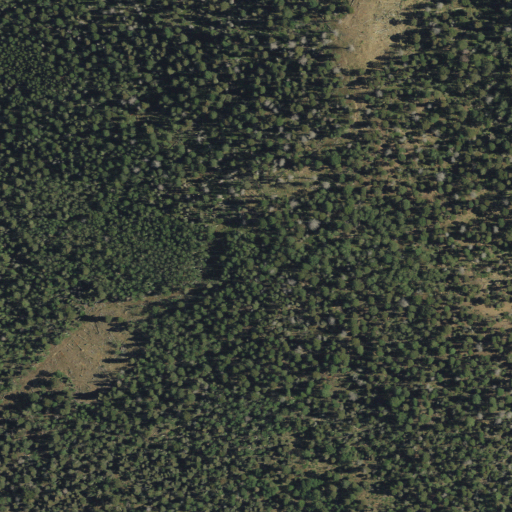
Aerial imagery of mountain in New Mexico named Palo Encebado Peak containing evergreen forest, mixed forest, and deciduous forest